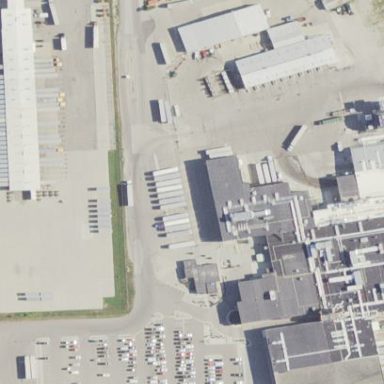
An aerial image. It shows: Industrial area.